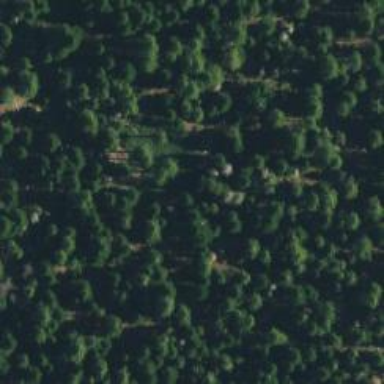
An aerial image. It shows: Forest with evergreen needle-leaved trees.